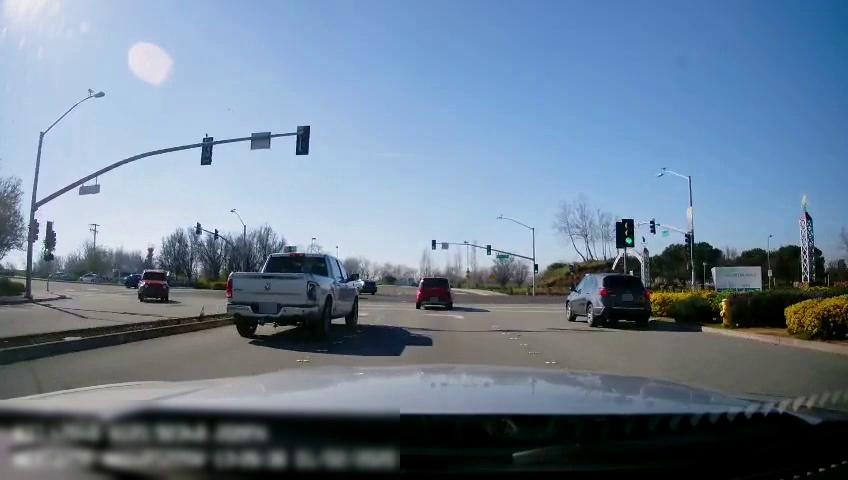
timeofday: Day
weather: Sunny
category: Drivable Space
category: Drivable Space
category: Vehicles | Car
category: Vehicles | Car
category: Vehicles | SUV
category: Vehicles | SUV
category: Vehicles | Car
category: Vehicles | Car
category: Vehicles | Car
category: Vehicles | Truck
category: Lanes | Current Lane
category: Lanes | Current Lane
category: Lanes | Opposite Lane
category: Traffic | Lights
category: Traffic | Signs
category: Traffic | Lights
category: Traffic | Signs
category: Traffic | Lights
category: Traffic | Lights
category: Traffic | Signs
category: Traffic | Lights
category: Traffic | Lights
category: Traffic | Lights
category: Traffic | Lights
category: Traffic | Lights
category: Traffic | Lights
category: Traffic | Lights
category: Traffic | Lights
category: Traffic | Lights
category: Traffic | Lights
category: Traffic | Lights